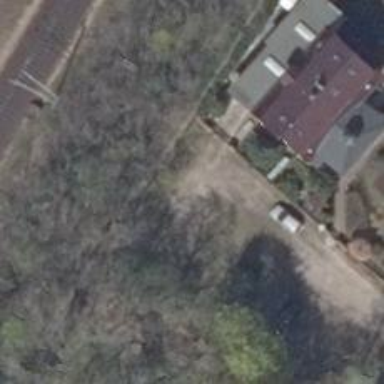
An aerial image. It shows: Grassy residential road.